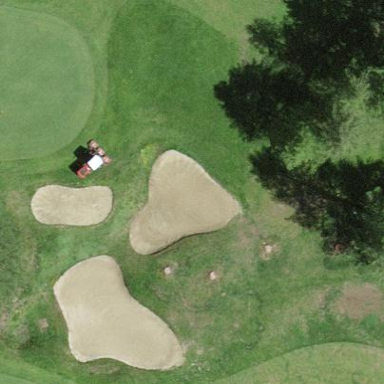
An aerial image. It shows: Golf bunker.